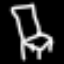
Label: chair